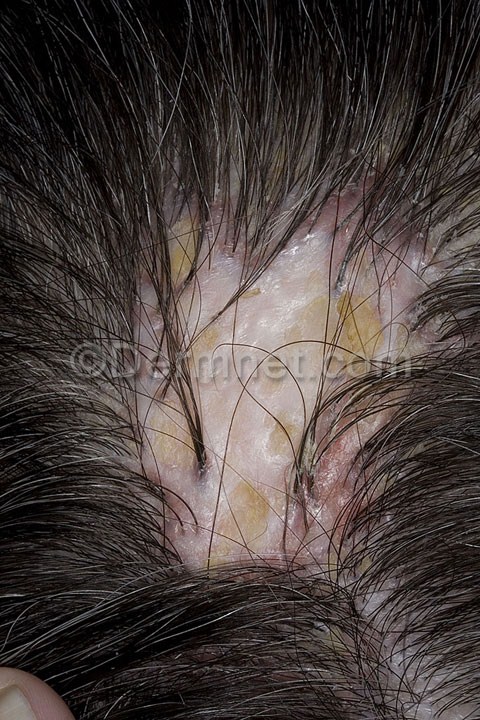
Disease: Hair Loss Photos Alopecia and other Hair Diseases